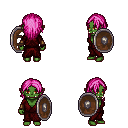
a pixel art fantasy rpg character, female body template, orc, green skin, red robe, teal pants, pink long hairstyle, cloth bracers, shield, four views (front, back, left, right), 2x2 character sprite sheet, small pixel art, hard edges, no anti-aliasing